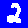
Digit: 2